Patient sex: F
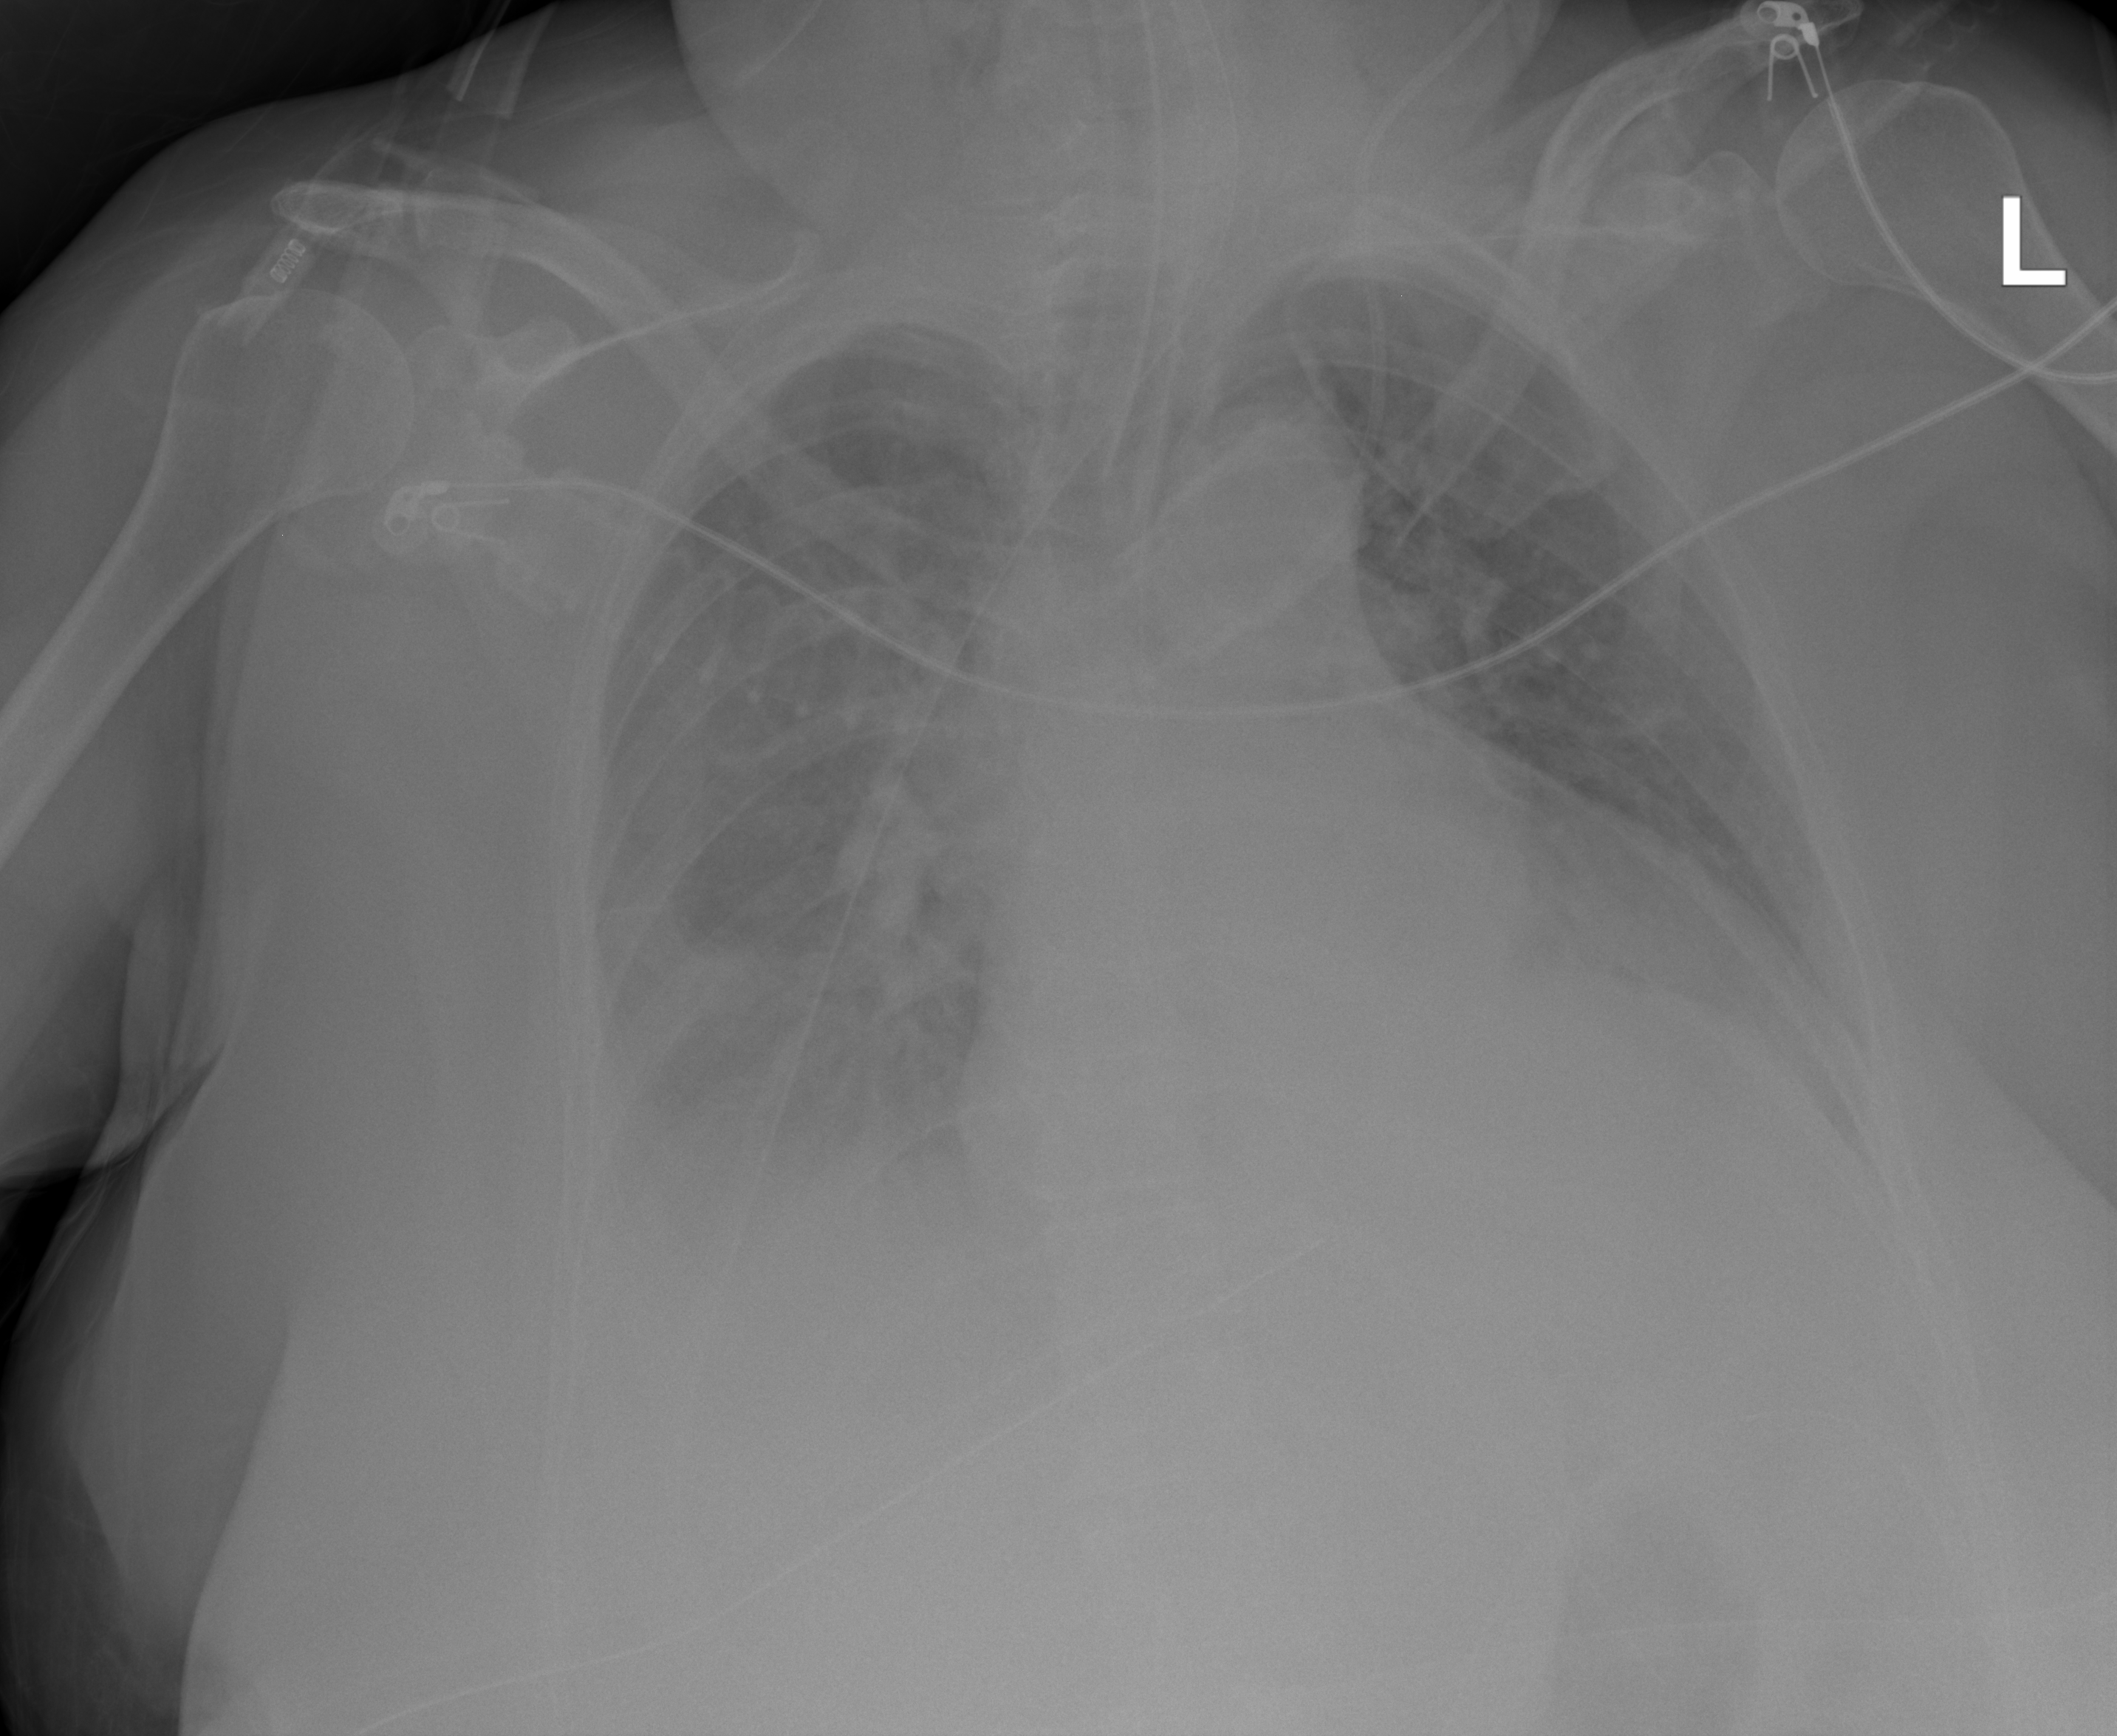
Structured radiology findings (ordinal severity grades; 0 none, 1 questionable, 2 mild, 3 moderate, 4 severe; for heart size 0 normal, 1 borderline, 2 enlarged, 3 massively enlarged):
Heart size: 2
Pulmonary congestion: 2
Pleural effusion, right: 3
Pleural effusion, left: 2
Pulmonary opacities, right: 3
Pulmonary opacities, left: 2
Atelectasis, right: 3
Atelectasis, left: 2